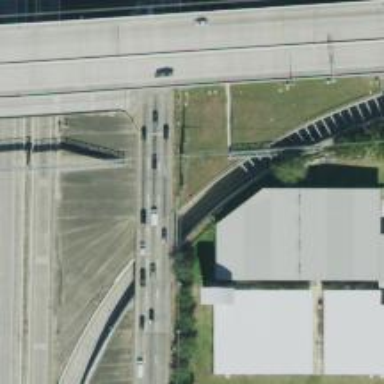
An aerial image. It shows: Secondary road with frontage road and bridge.